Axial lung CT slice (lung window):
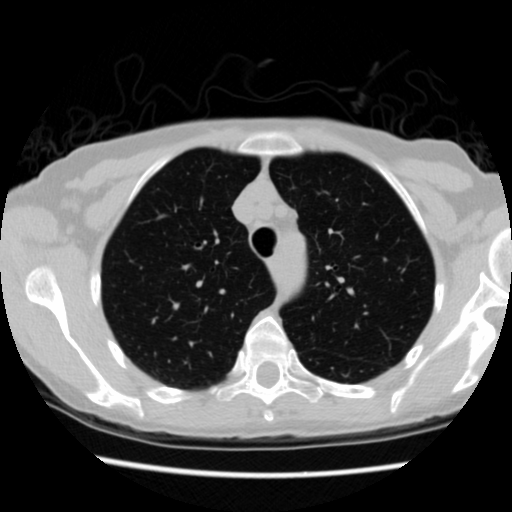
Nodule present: no